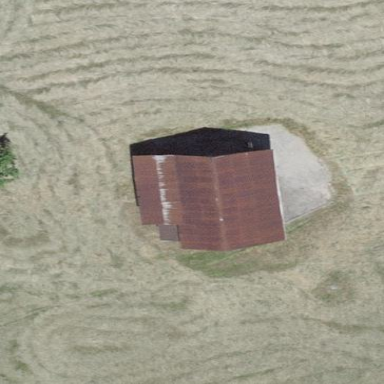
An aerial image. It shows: Barn.